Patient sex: M
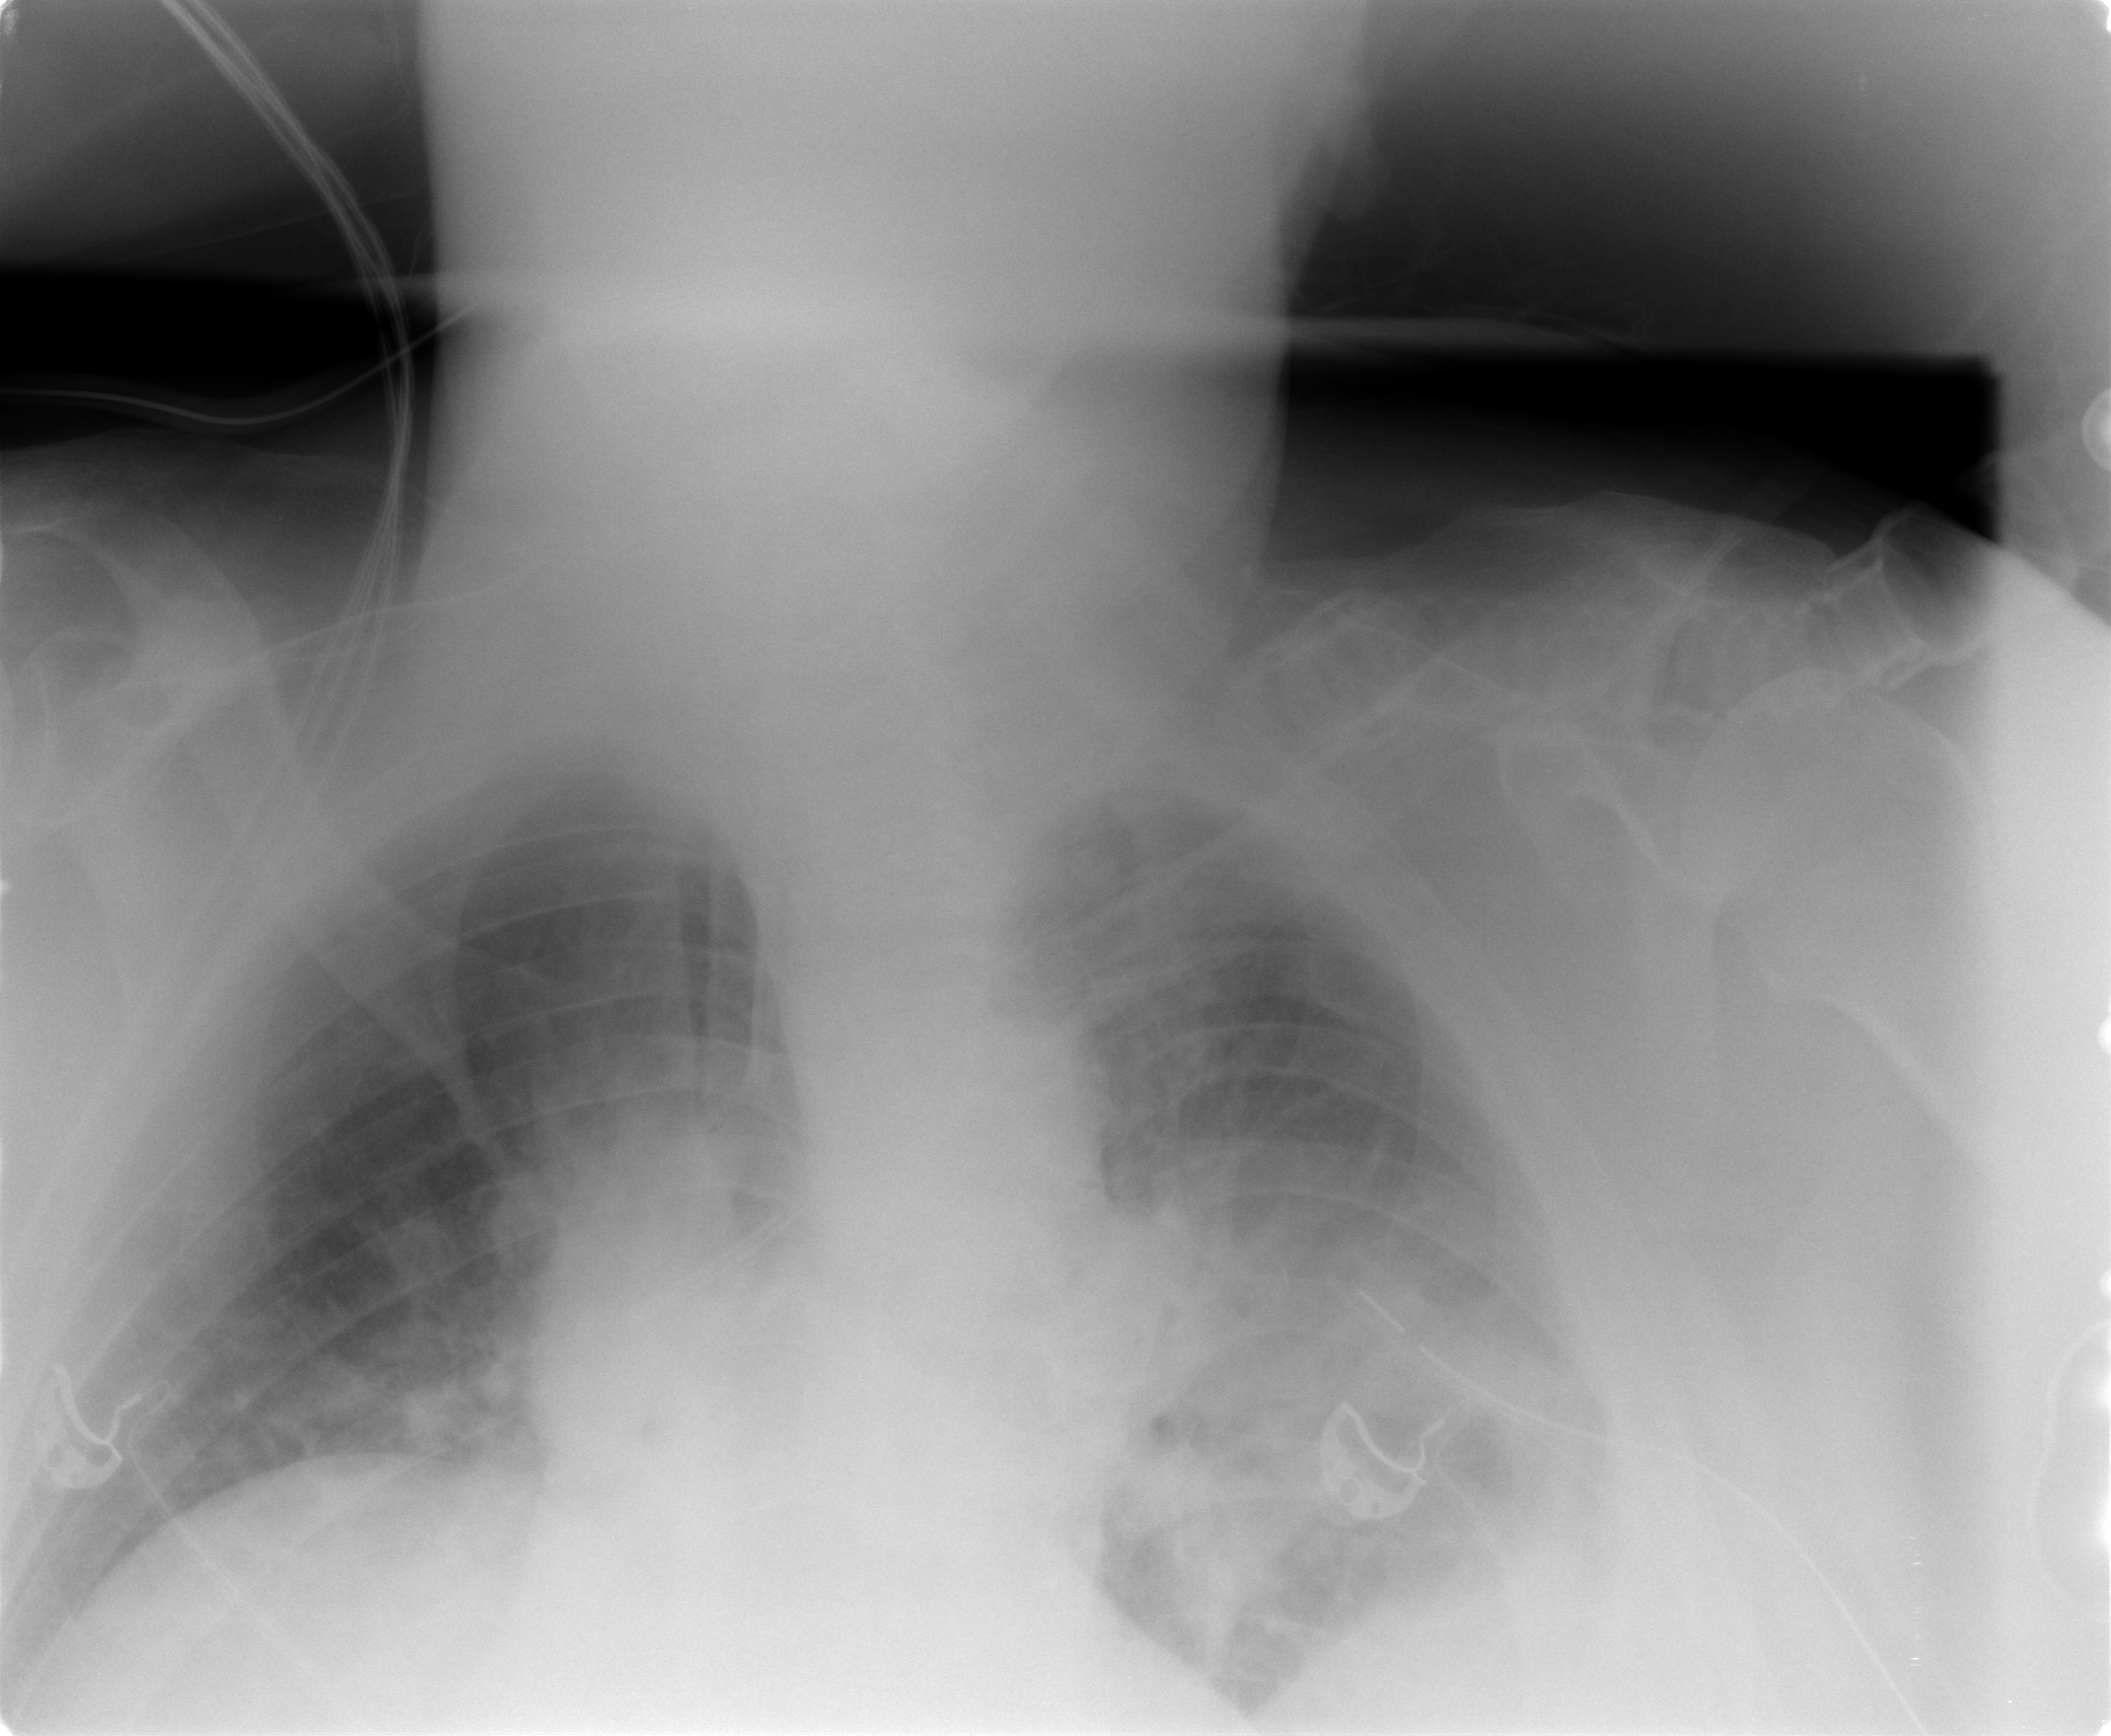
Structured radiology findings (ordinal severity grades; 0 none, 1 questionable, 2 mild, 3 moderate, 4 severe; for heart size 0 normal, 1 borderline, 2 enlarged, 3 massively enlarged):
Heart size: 0
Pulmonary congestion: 0
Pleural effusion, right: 0
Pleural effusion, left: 0
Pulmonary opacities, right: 0
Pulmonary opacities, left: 3
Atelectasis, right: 0
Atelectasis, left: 2